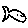
Label: fish